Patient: sex M, age 75
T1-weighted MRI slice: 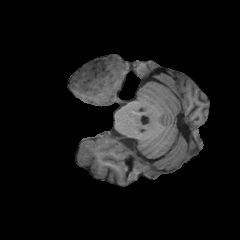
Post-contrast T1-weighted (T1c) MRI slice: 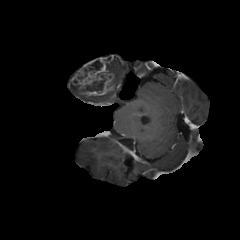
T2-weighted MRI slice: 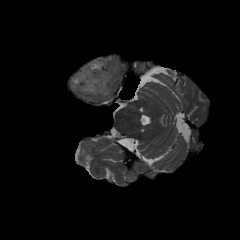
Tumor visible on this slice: yes
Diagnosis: Glioblastoma, IDH-wildtype
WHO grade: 4